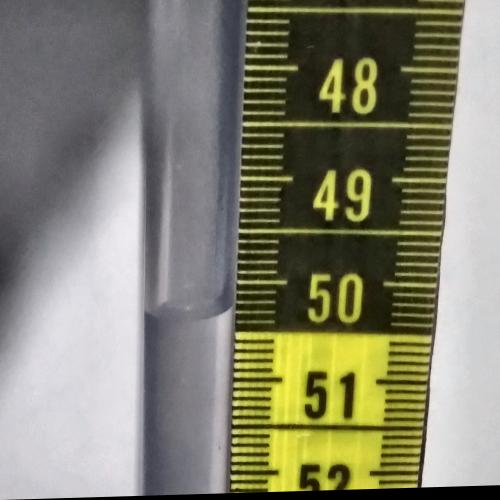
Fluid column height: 50.3 cm